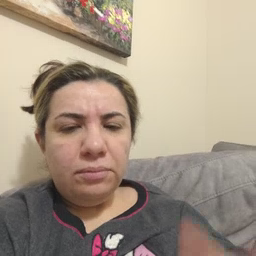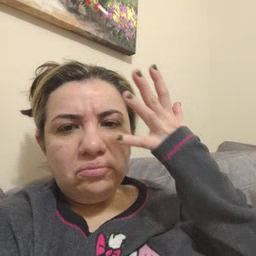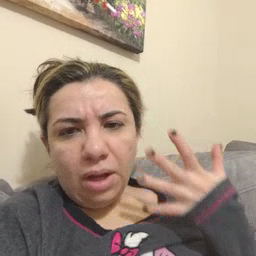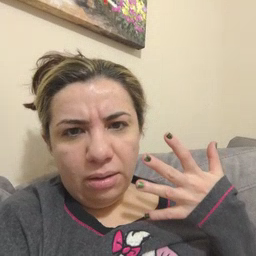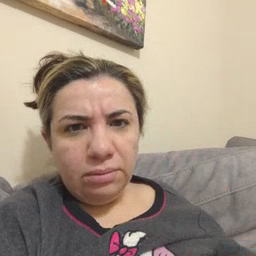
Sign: sad